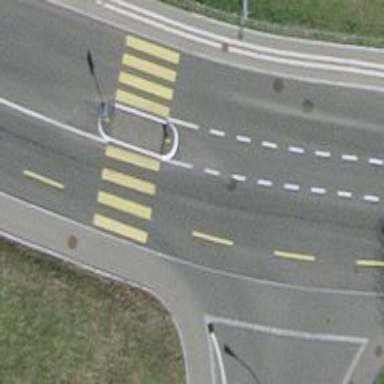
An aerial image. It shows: Marked footway crossing with visible markings.